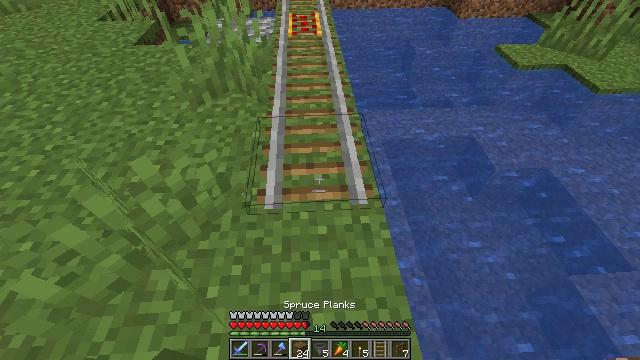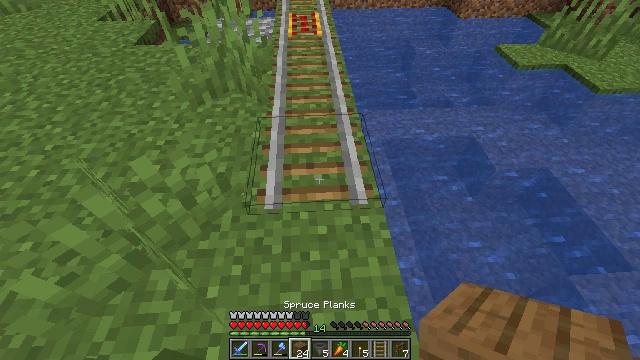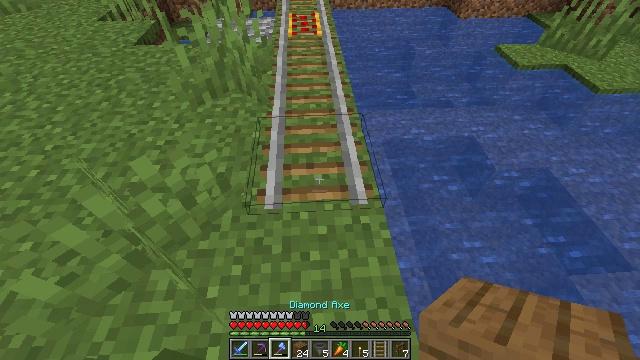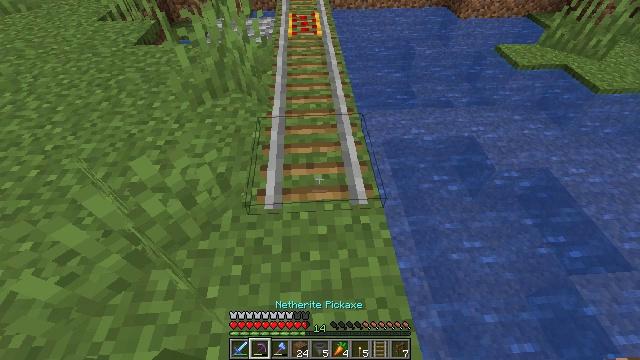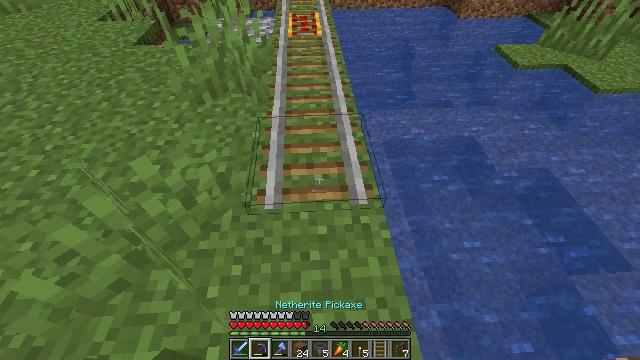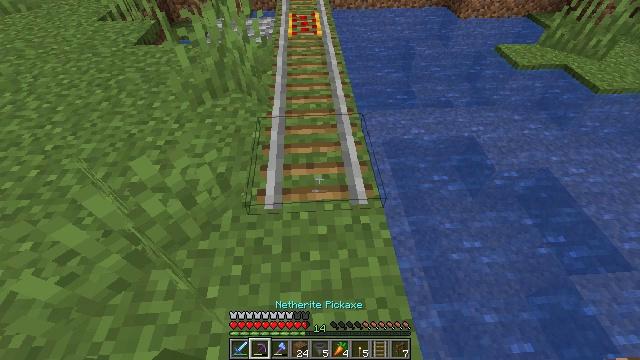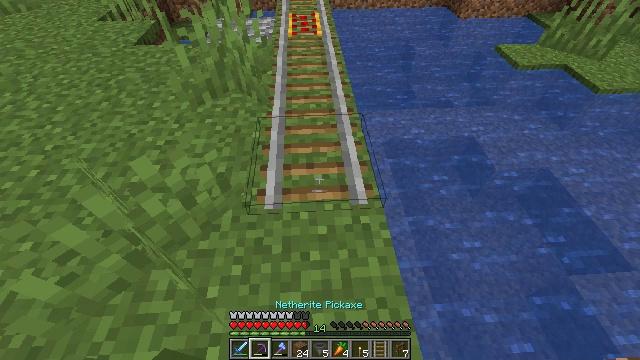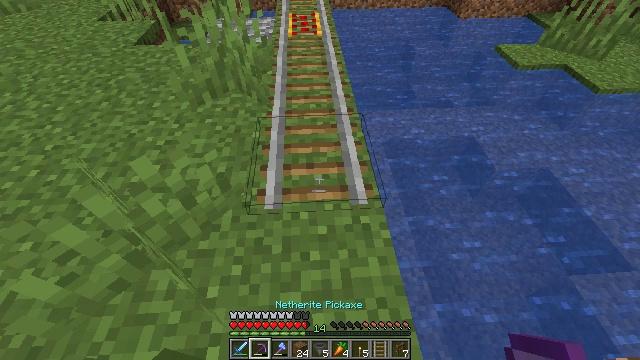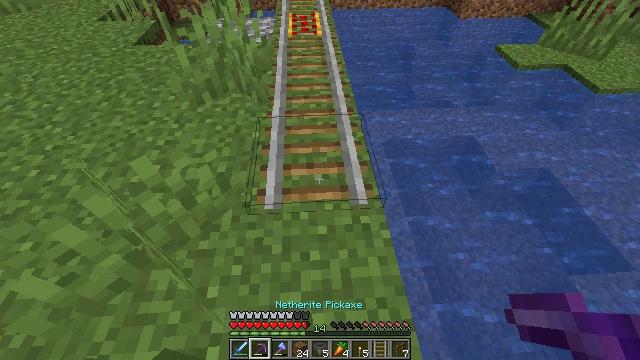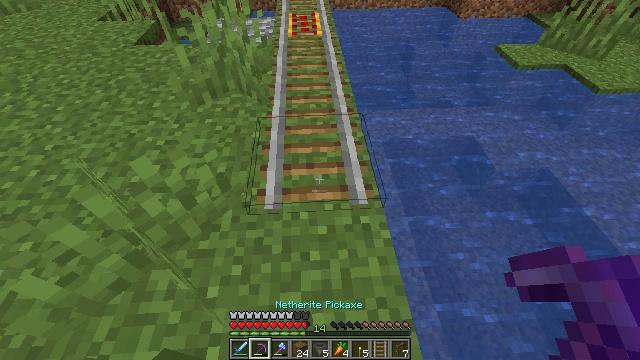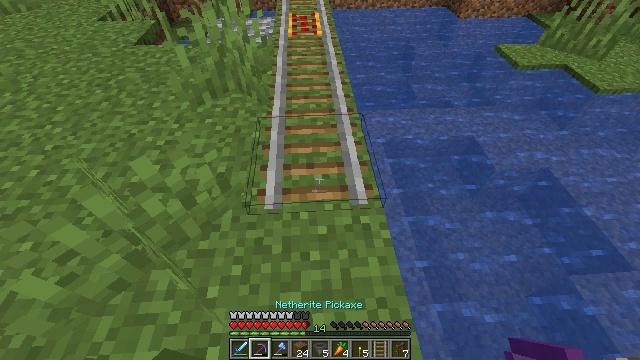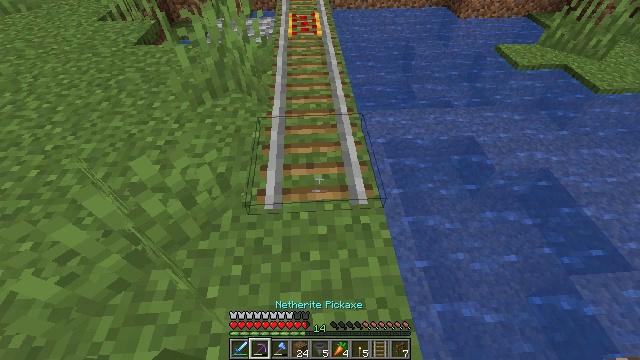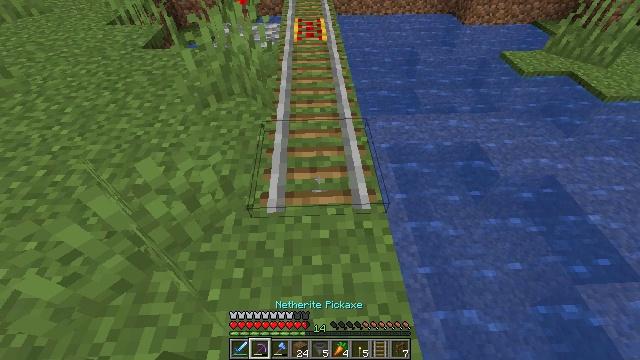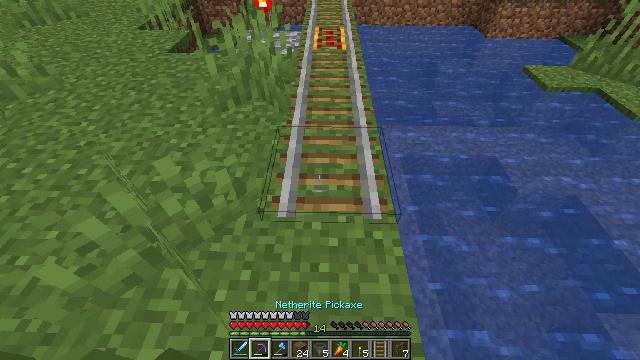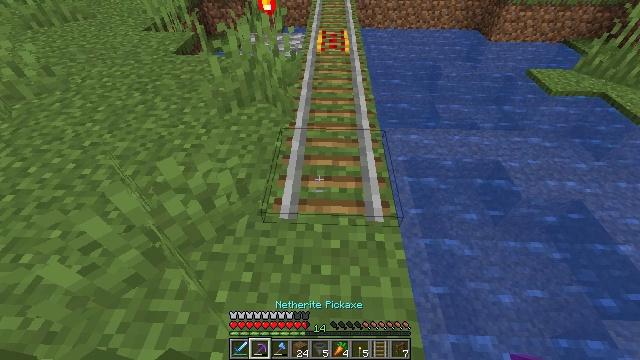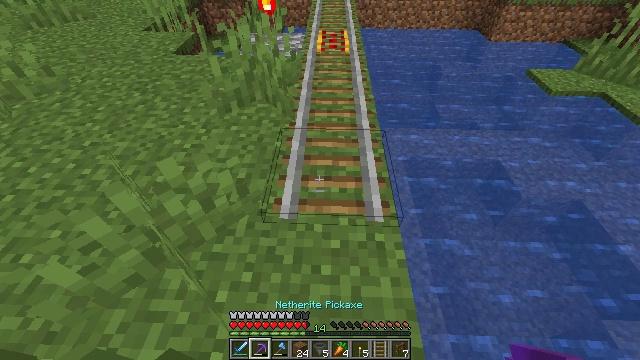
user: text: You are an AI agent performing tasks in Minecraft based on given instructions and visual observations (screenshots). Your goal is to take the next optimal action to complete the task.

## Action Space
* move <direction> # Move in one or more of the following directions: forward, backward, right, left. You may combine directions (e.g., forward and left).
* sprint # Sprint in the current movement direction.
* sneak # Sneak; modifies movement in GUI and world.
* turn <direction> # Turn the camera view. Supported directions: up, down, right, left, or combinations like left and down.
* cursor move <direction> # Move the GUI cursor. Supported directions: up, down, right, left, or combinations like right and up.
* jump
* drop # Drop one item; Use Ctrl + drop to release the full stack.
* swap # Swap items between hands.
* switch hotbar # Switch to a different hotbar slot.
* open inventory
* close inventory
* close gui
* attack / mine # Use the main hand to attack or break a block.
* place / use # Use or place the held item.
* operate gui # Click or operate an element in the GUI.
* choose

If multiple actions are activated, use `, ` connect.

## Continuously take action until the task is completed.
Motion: motion action
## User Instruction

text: Mine the rail.
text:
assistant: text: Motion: no_op
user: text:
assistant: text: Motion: no_op
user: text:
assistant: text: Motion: no_op
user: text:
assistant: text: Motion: no_op
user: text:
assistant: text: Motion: no_op
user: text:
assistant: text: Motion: no_op
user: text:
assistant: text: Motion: no_op
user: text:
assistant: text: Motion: no_op
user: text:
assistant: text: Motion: no_op
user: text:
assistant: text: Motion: no_op
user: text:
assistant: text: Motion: no_op
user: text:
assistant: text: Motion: turn left
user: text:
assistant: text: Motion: turn left and up
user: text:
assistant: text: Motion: no_op
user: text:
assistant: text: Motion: no_op
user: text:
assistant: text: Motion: attack / mine
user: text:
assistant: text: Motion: turn up, attack / mine
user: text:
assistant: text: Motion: attack / mine
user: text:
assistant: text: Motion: move forward, attack / mine
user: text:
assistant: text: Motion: move forward, attack / mine
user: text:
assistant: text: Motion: move forward, attack / mine
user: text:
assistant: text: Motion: move forward, attack / mine
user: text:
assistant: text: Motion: attack / mine
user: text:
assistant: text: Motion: attack / mine
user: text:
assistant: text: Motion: attack / mine
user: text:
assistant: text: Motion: attack / mine
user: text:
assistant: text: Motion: attack / mine
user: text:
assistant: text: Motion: attack / mine
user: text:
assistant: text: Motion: move forward, attack / mine
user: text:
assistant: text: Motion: move forward, attack / mine